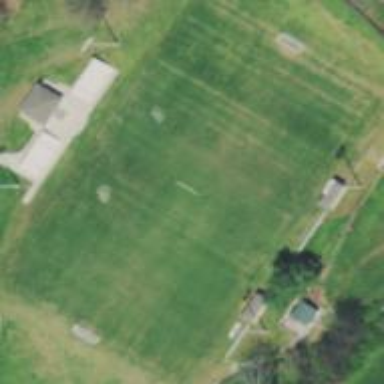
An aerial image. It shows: Grass pitch designated for soccer.